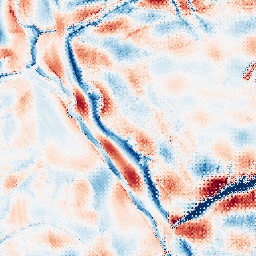
Category: wavelet
Decomposition family: wavelet_dwt
Decomposition parameters: wavelet: db8
level: 5
Upsampling method: regularized
Upsampling parameters: scale: 2
lambda_reg: 0.1
Upsampling scale: 2